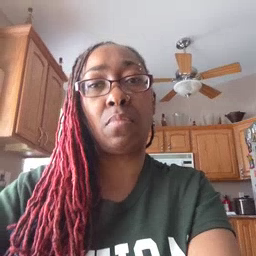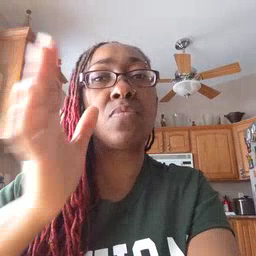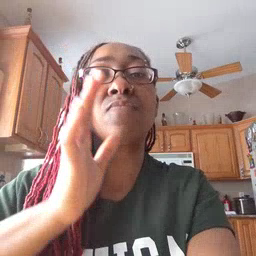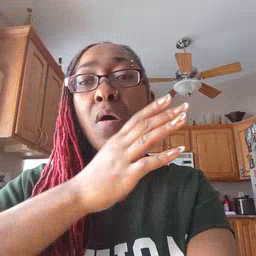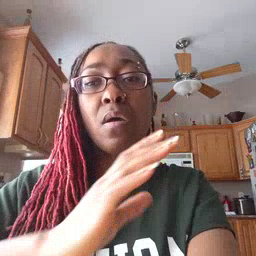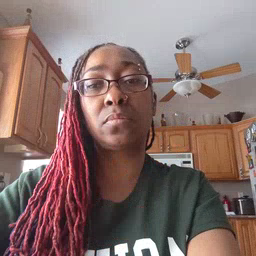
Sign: farm